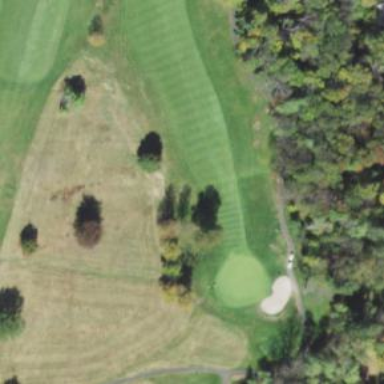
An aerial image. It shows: Golf rough area.